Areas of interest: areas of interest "Shopping Mall"
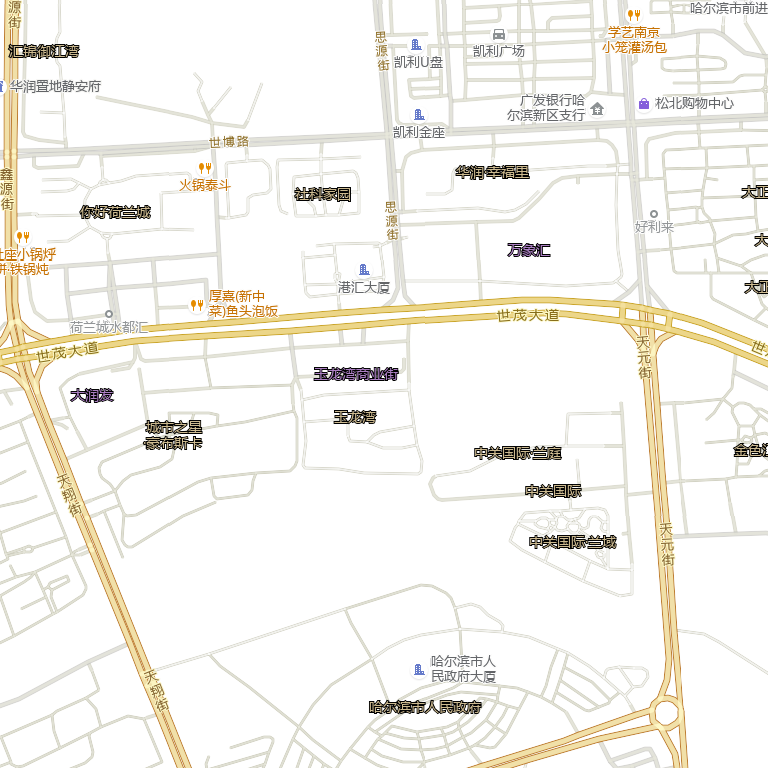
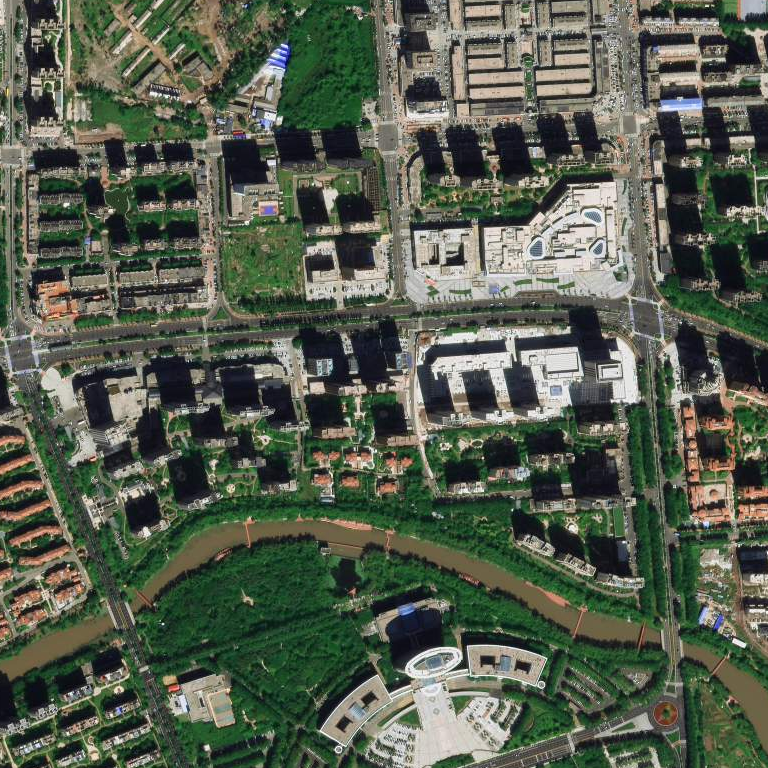